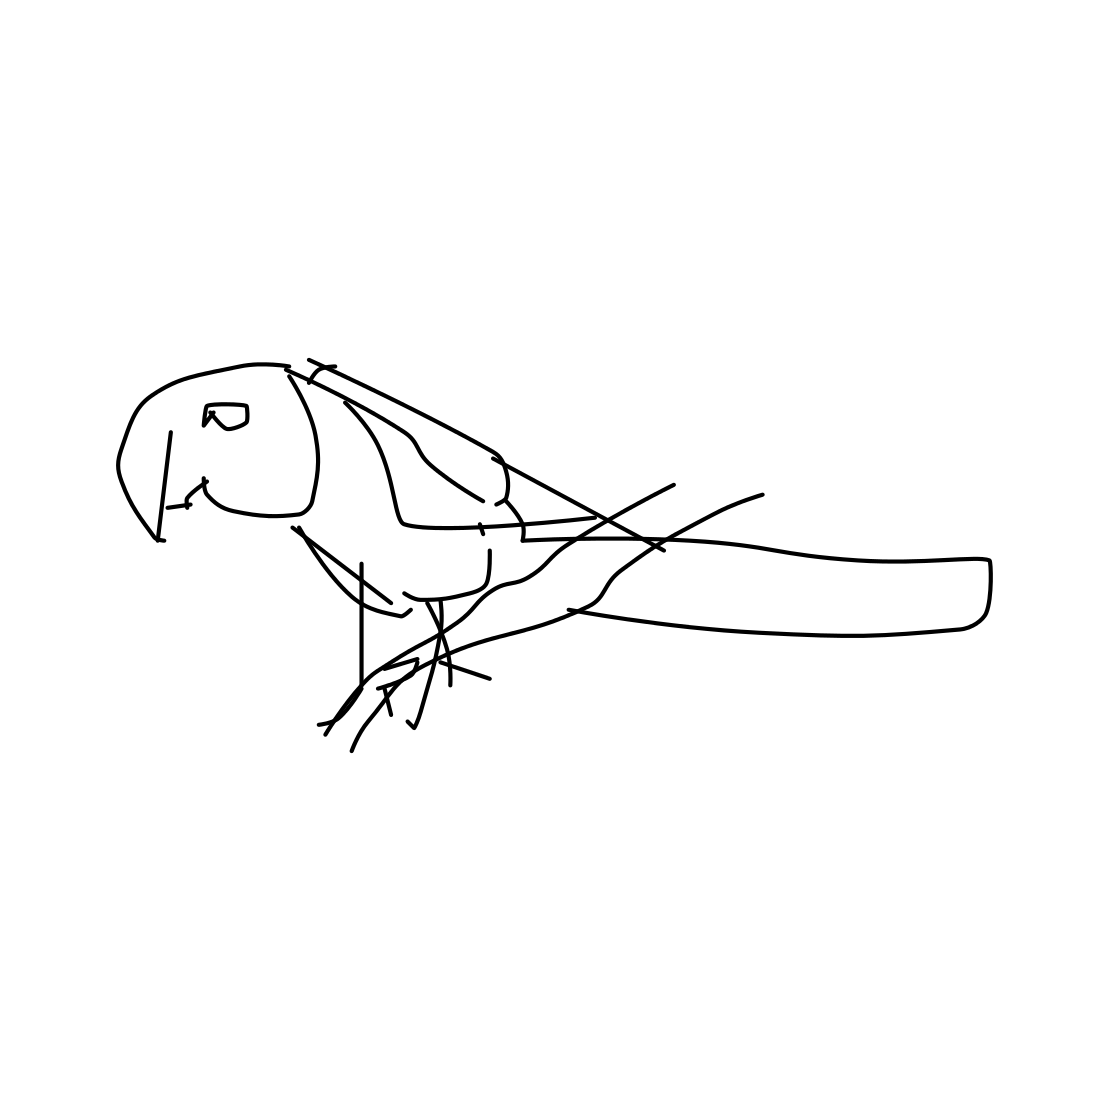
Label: parrot